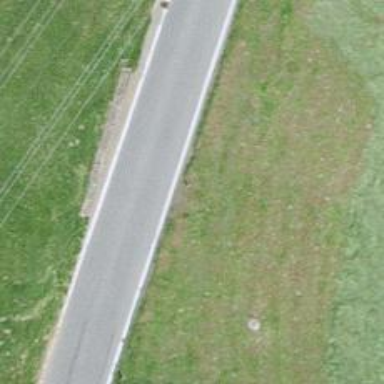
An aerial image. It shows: Unclassified road.